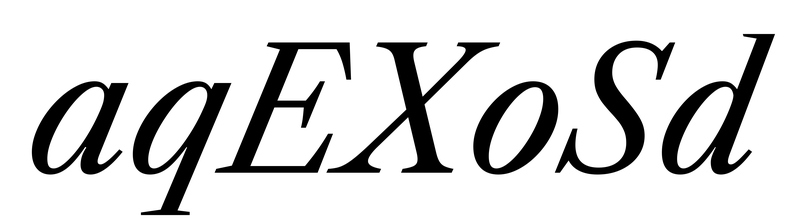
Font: LibreCaslonText-Italic_Italic